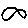
Label: fish